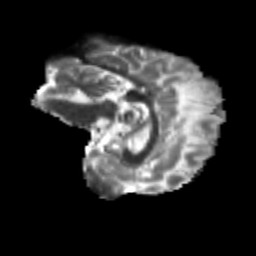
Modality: T2w
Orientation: sagittal
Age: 9
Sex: female
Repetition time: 9.512 s
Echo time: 0.089 s